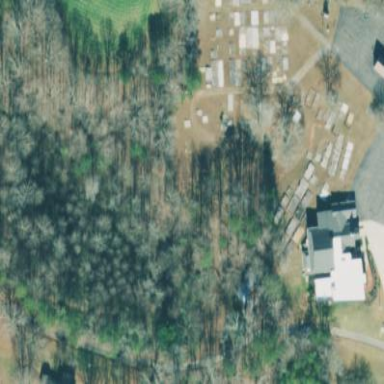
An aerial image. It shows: Cemetery.